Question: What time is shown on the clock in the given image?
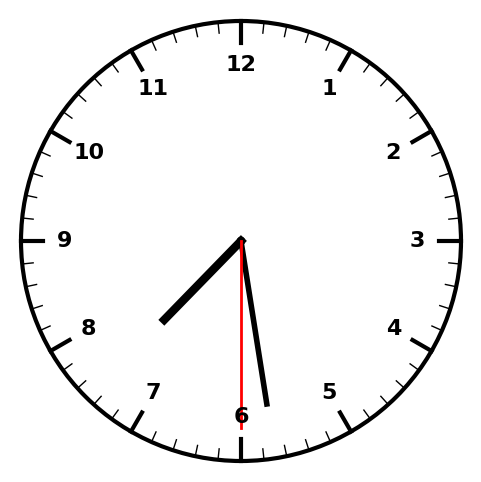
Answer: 07:28:30